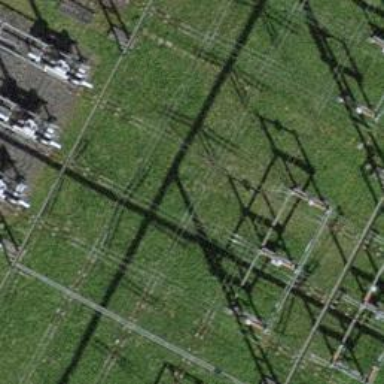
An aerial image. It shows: Power line with three cables configured as busbar.